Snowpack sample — Buffalo Mountain, Silverthorne, Colorado, USA (1/25/25, 10:11 AM MST)
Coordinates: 39.6222, -106.1139
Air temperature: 22 °F
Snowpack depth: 110 cm
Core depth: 30 cm
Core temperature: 42.8 °F
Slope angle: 12°, slope face: 102°
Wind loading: high
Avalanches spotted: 0
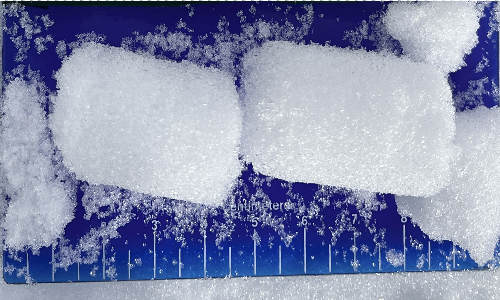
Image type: core
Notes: No avalanches nearby, collected on the outskirts of a fire break 15 meters from the treeline, on way to Buffalo and Red Mountain